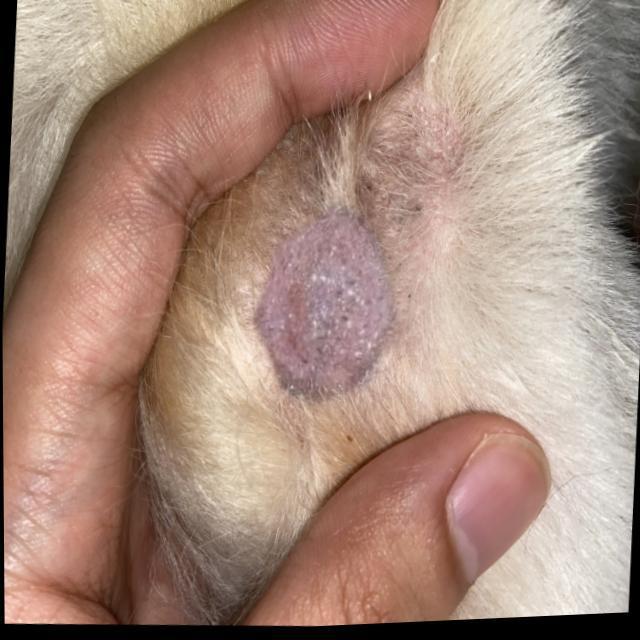
Canine ringworm (Dermatophytosis) — fungal infection caused by Microsporum or Trichophyton. Presents with circular alopecia, scaling, crusting, and broken hairs.